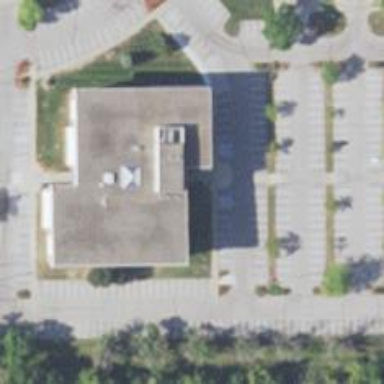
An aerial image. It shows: Office building.